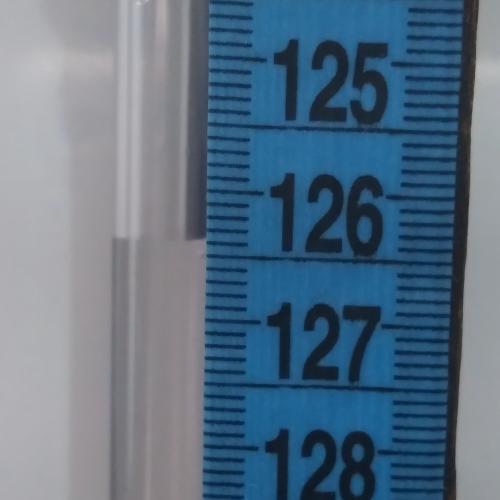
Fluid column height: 126.4 cm